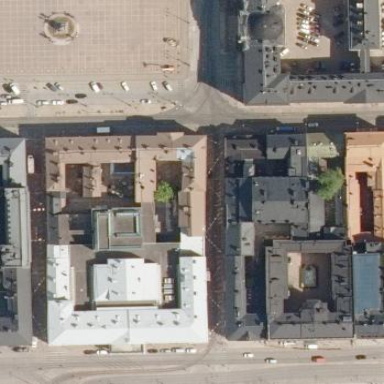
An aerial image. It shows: City block.